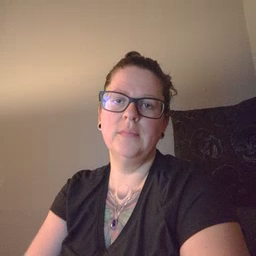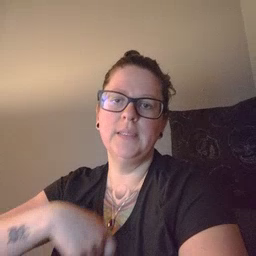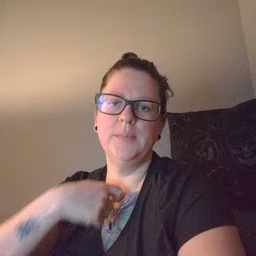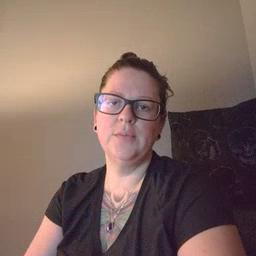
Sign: zipper